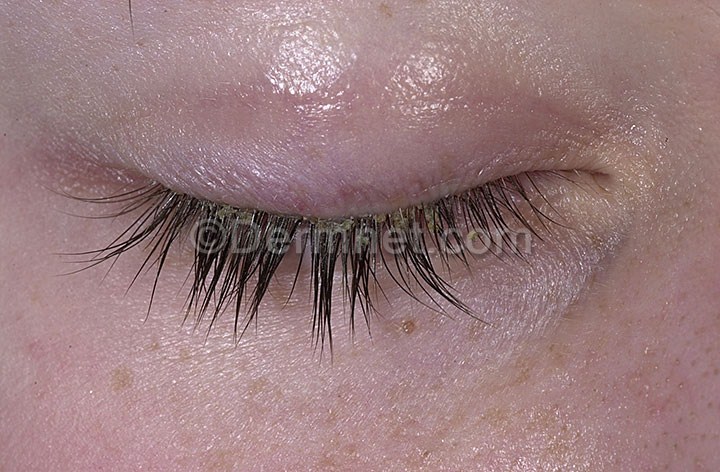
Disease: Psoriasis pictures Lichen Planus and related diseases